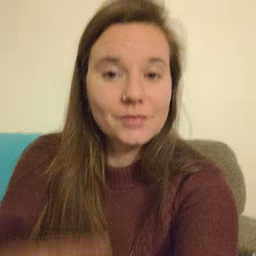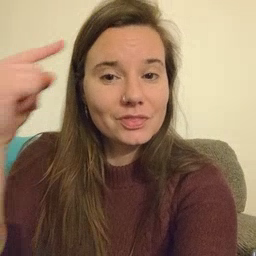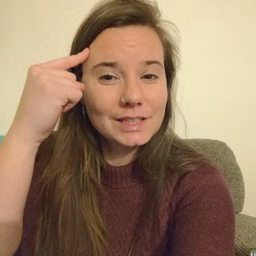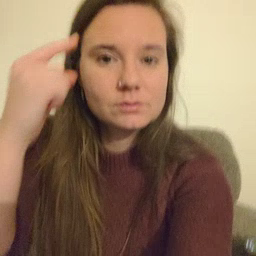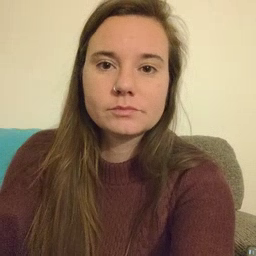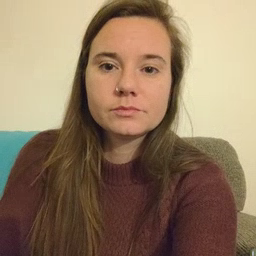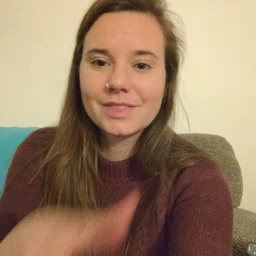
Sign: think